Question: Is there any way to add MongoDB as a custom data provider in Visual Studio 2013 Ultimate?

I have installed the latest MongoDB C# driver.
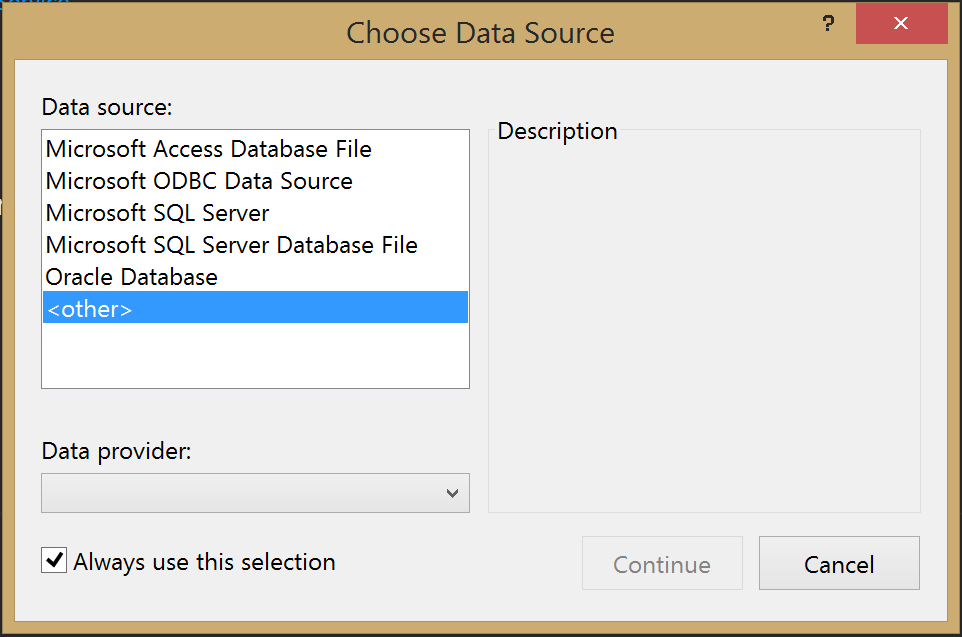
Answer: There are two APIs to be found on the network, both of them implements the ODBC standard:
- - <URL>
After downloading and installing the connector, one must perform a setup with the provided administrator tool, as shown in the following picture.

After testing the connection in the , one should head over to the Visual Studio's interface, where the Database Connection setup is. One must choose the as a data provider, and the Simba connector will be available, as the following picture shows:

That's all!